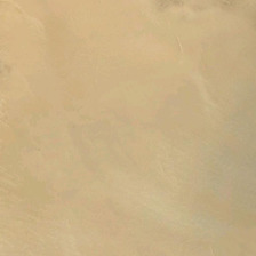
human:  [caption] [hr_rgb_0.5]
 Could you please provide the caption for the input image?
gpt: The desert is desolate here and can't see anything.

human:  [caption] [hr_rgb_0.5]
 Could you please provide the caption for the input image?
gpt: The desert here is too desolate to see anything

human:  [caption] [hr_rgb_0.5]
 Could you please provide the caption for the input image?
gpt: The desert here is empty, you can't see anything.

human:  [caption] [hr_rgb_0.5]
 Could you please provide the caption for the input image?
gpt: The desert here is so rough that I can't see anything.

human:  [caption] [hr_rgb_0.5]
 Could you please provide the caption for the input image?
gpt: The desert here is so desolate that you can't see anything.